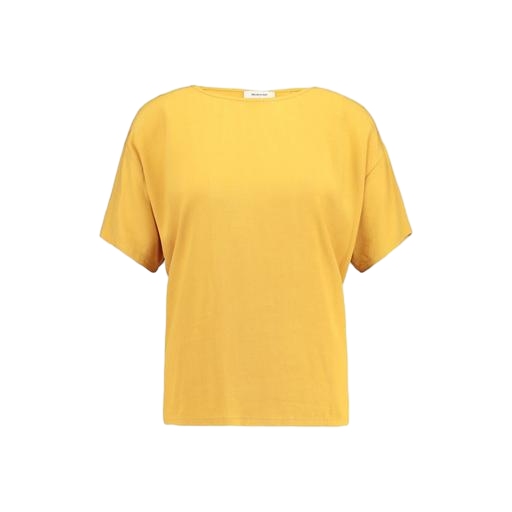
short-sleeve top only macy, gold boatneck t-shirt, gold bateau neck boxy top, white background